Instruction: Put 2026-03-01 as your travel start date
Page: home
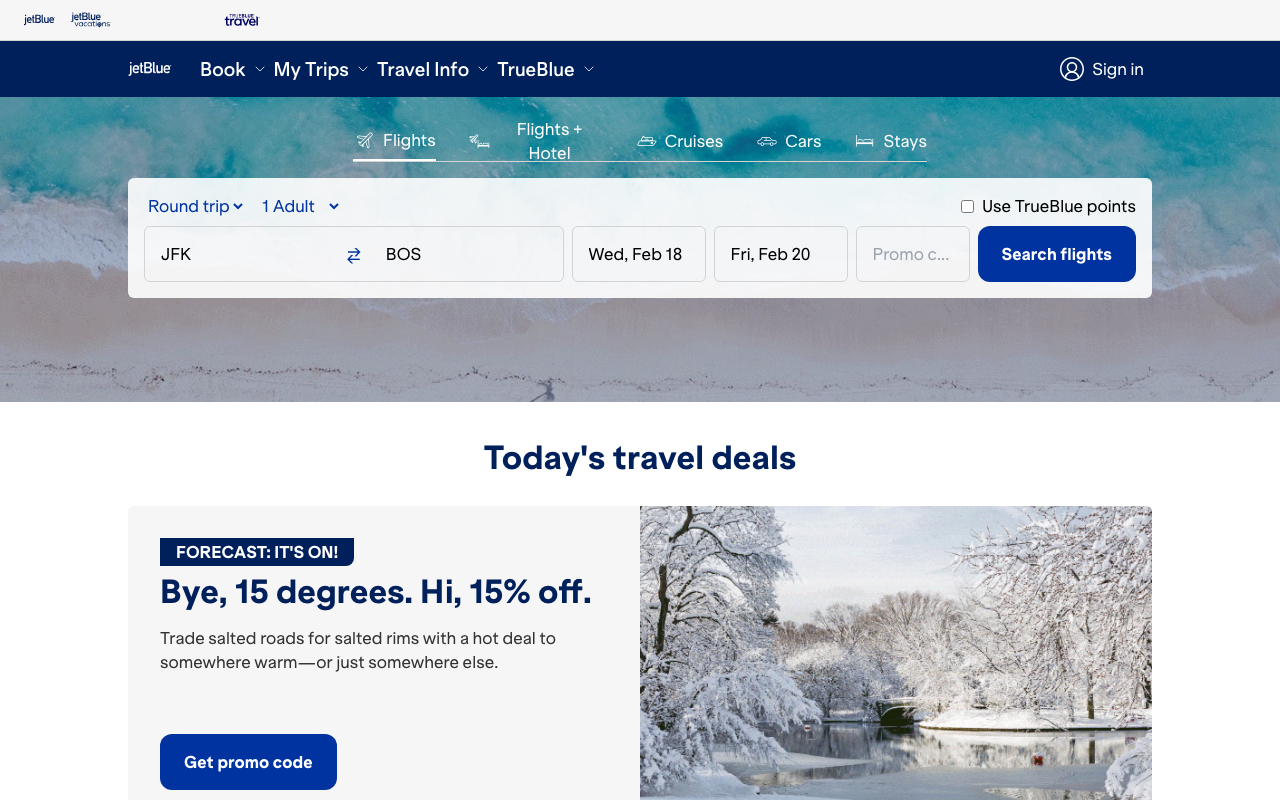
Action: type